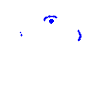
Particle: pion